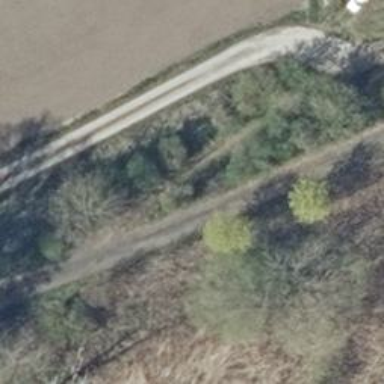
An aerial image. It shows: Grass track with grade 5 tracktype.